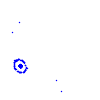
Particle: electron